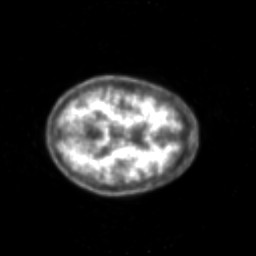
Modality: PET
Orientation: axial
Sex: female
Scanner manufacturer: siemens